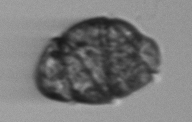
Label: Margalefidinium